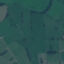
Label: Pasture